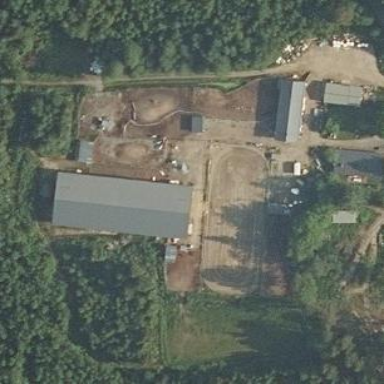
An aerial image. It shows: Farmyard used for equestrian activities like horse riding.